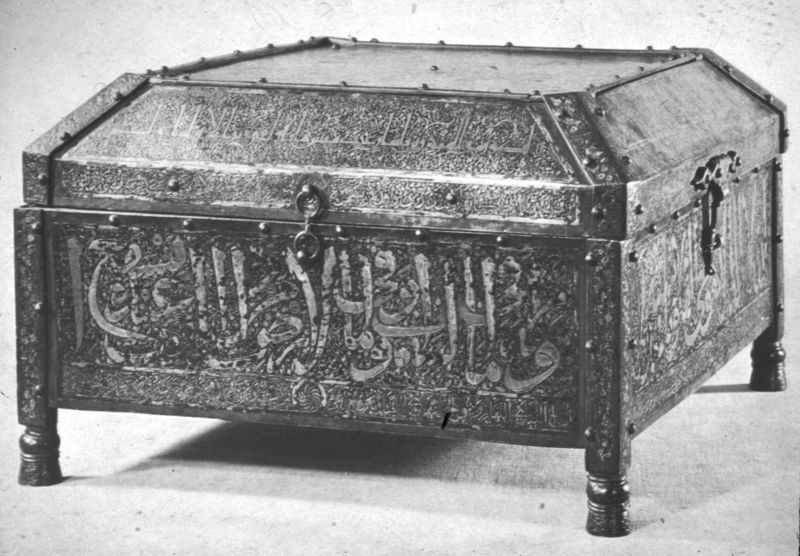
Titel: Korankasten
Künstler: unbekannt
Standort: Berlin
Institution: Museum für Islamische Kunst
Schlagwörter: fuß, hand, schatten, weiß, grau, holz, licht, schwarz, zeichen, schloss, malerei, muster, ornament, alt, wand, arm, silber, bild, boden, gold, front, rund, beine, bein, füße, schrift, abstrakt, schriftzug, inschrift, brun, glanz, ornamente, verzierung, metall, überwurf, bronze, nagel, nägel, schriftzeichen, knöpfe, nieten, ring, foto, fotografie, griff, schnalle, eisen, truhe, deckel, messing, haken, eckig, ringe, orient, orientalisch, rechteck, form, fus, schwarzweiss, buchstaben, worte, kiste, schachtel, gravur, intarsien, kasten, photo, chinesisch, geometrisch, scharniere, arabisch, scharnier, antik, fall, rechteckig, beschlag, verschluß, schatulle, bemalung, gravure, fotographie, stahl, bois, ziseliert, schrein, kästchen, quadrat, viereck, islam, behälter, reliquie, aufbewahrung, beschläge, falle, schatz, schliesse, konisch, insignien, osten, verziehrung, lateinisch, dessin, kalligraphie, rost, patina, keile, byzanz, schrit, schließen, beschlagen, koran, sure, coffre, coffret, boite arabe, byzantinisch, dübel, eloxiert, jüdisch, klappen, niete, schmukschatulle, tohra, trapez, tresor, überwurg, öse, arabe, reliquien, schatzkiste, serrure, metal, boite, écriture, fotogaphie, lourd, en, 1000, veiereckig, objet, vrzeirung, trhe, boix